Aerial crown-view tile of a tropical tree (Barro Colorado Island, Panama), acquired 20240716:
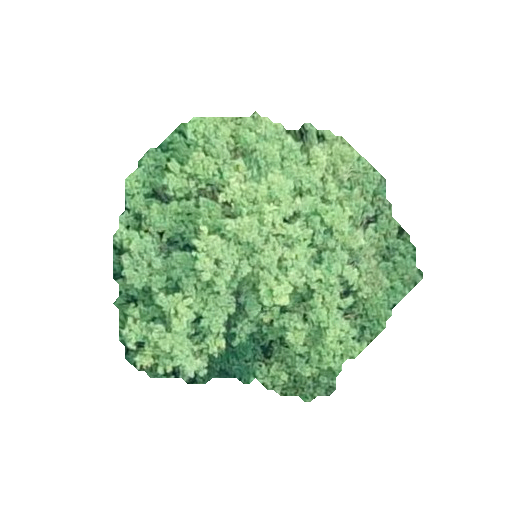
Species: Guapira myrtiflora
GBIF accepted scientific name: Guapira myrtiflora
Crown area: 103.086 m²